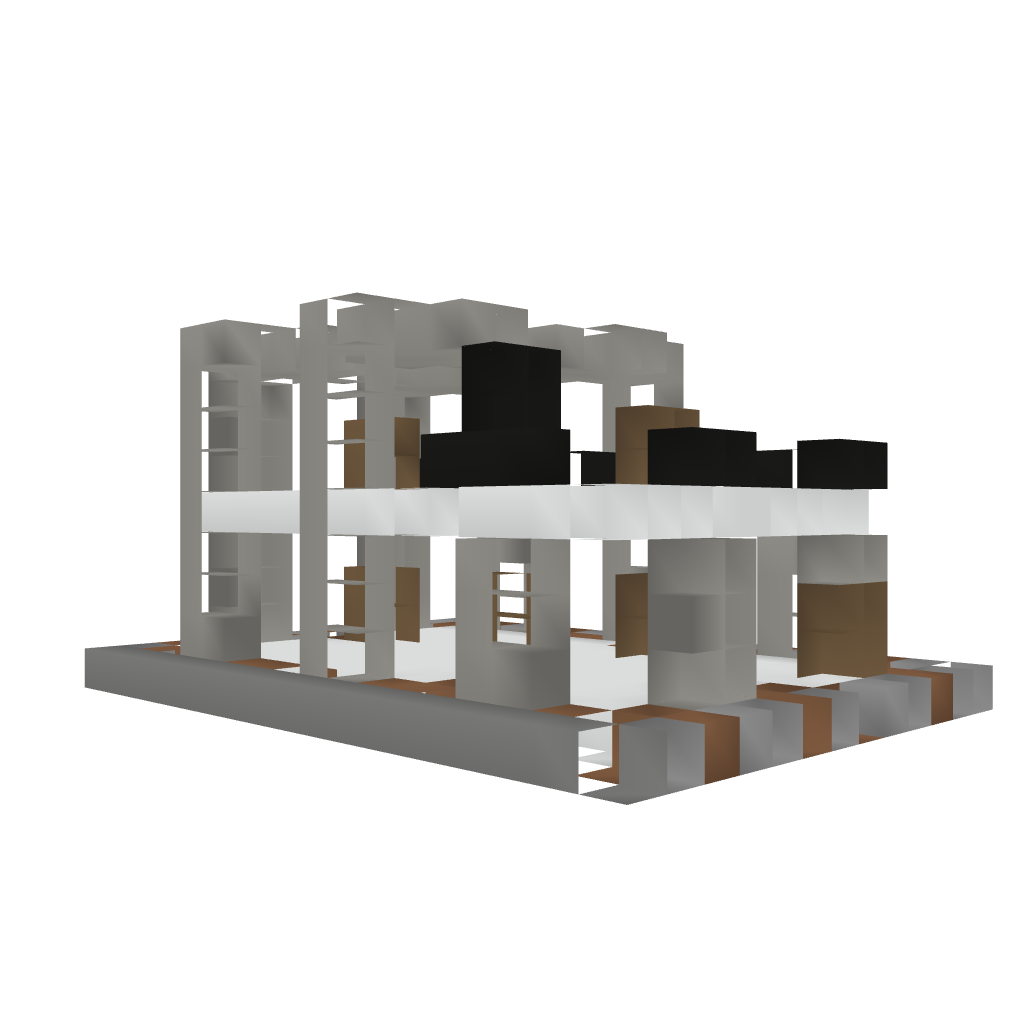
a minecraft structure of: Modern House #6